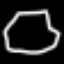
Label: octagon